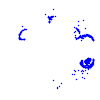
Particle: proton